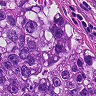
Metastatic tissue present: yes